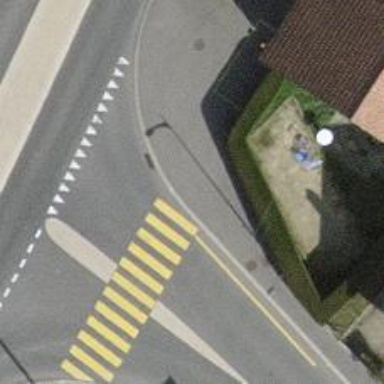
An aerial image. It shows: Kerb barrier.